Field crop: maize
Growth stage: 2
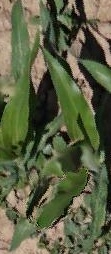
Species: maize